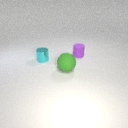
large green rubber sphere in front of small cyan metal cylinder